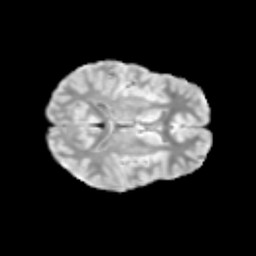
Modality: T2w
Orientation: axial
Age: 13
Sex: female
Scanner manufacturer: siemens
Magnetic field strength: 3 T
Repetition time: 3.8 s
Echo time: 0.07 s